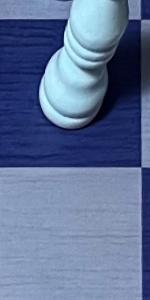
Label: Empty